Question: I am having an issue with HTML when opening a current HTML file and replacing what I need to using a StringBuilder... Below is the bit of code I am using to do this...
'''
'Lets replace the grid information!'
Dim sb As New StringBuilder()
sb.AppendLine(" <table>")
sb.AppendLine("<tr>")
' sb.AppendLine("<th>")
For Each column As DataGridViewColumn In DataGridView1.Columns
sb.AppendLine(" <th>" + column.HeaderText + "</th>")
Next
' sb.AppendLine("</th>")
sb.AppendLine(" </tr>")
sb.AppendLine("</table")
HTML.Replace("%TABLE%", sb.ToString)
'''
Everything is working so far, only issue I am having is getting rid of the "<" by the customers name field... I know it is because of the replace; it is adding an extra one there. But if I take it out of the append line, my grid goes out of wack... Here is a screen shot of this...

Here is the source of the HTML file I am grabbing and then replacing what I need too...
'''
<!doctype html>
<html>
<head>
<title>Invoice %Invoice%</title>
<link rel="stylesheet" href=%STYLE%>
<style type="text/css">
@import url("style.css");
</style>
</head>
<body>
<header>
<h1>Invoice %Invoice%</h1>
<address>
<p>%Business%</p>
</address>
<img src="file:///%Image%" alt="" align="right">
</header>
<article>
<h1>&nbsp;</h1>
<h1>&nbsp;</h1>
<h1>&nbsp;</h1>
<h1>Recipient</h1>
<address>
<p>%Company%</p>
<p>%Contact%</p>
<p>%Address%</p>
</address>
<table class="meta">
<tr>
<th><span>Invoice #</span></th>
<td><span>%Invoice%</span></td>
</tr>
<tr>
<th><span>Date</span></th>
<td><span>%Date%</span></td>
</tr>
<tr>
<th><span>Amount Paid</span></th>
<td><span id="prefix">$</span><span>0.00</span></td>
</tr>
<tr>
<th><span>Amount Due</span></th>
<td><span id="prefix">$</span><span>600.00</span></td>
</tr>
</table>
<%TABLE%> THIS IS WHERE I SEND THE TABLE TO!
</article>
<aside>
<h1>&nbsp;</h1>
<h1>&nbsp;</h1>
<h1><span>Additional Notes</span></h1>
<div contenteditable>
<p align ='center'>A finance charge of 1.5% will be made on unpaid balances after 30 days.</p>
</div>
</aside>
</body>
</html>
'''
Thanks!
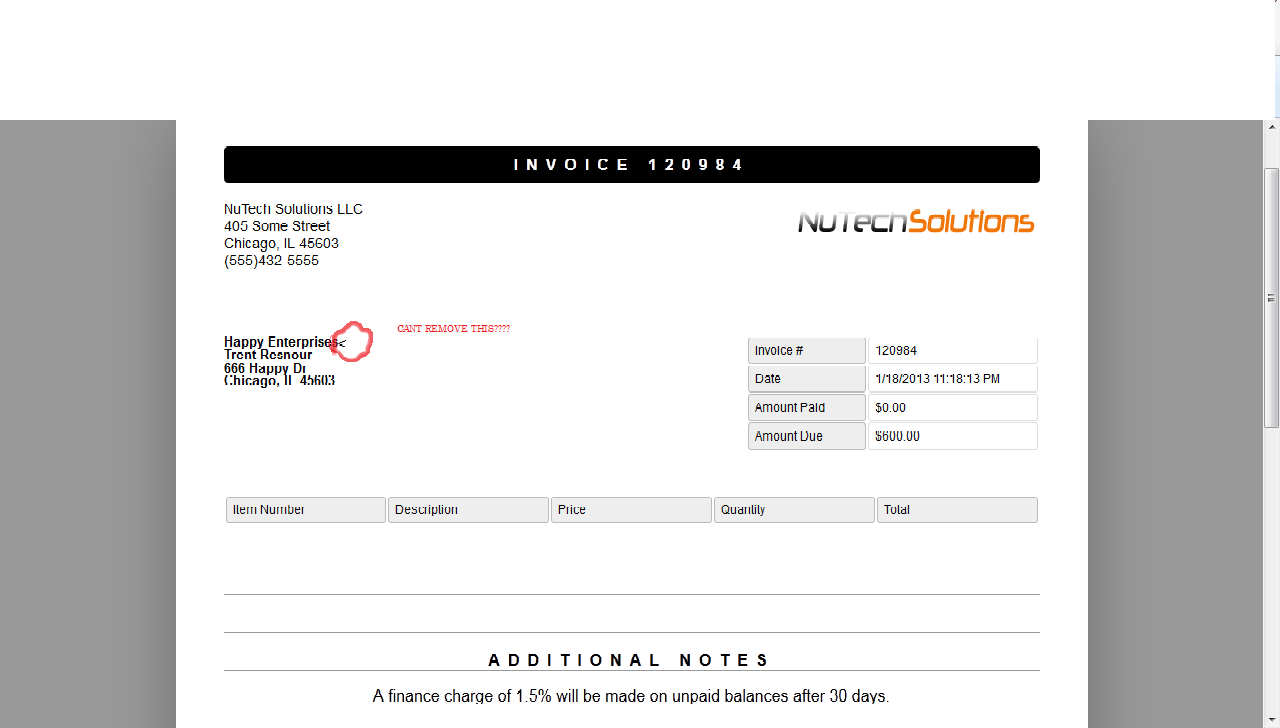
Answer: Assuming HTML is a string the replace function returns a string result, so you need:
'''
HTML = HTML.Replace("%TABLE%", sb.ToString)
'''
And as per the answer from <URL> you probably really need:
'''
HTML = HTML.Replace("<%TABLE%>", sb.ToString)
'''